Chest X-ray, PA view. Patient: 56 years old, sex F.
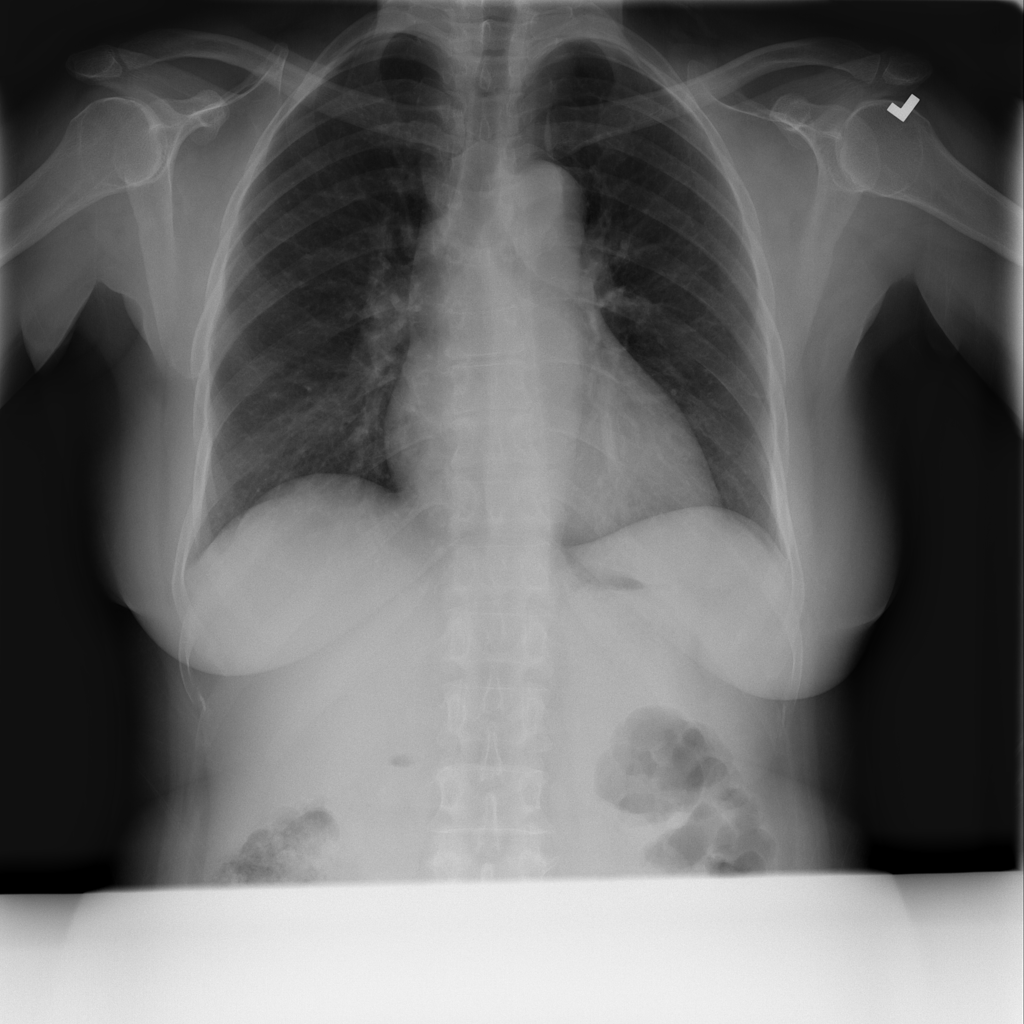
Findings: No Finding